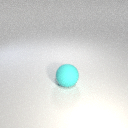
large cyan rubber sphere